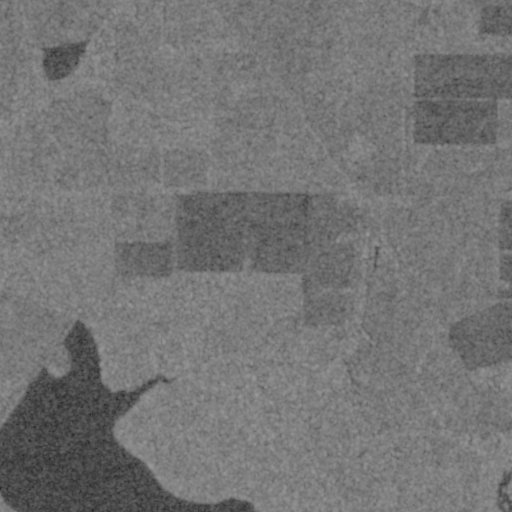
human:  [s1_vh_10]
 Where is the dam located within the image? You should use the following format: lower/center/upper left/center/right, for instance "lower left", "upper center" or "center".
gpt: The dam is located in the lower left of the image.
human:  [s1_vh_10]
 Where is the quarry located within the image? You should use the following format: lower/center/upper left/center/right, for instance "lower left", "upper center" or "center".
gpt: There is no quarry in the image.

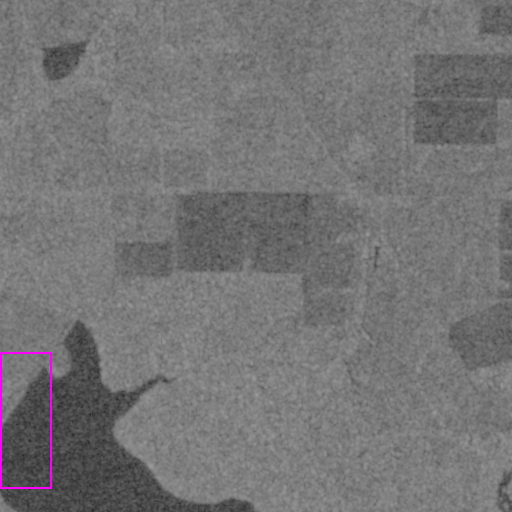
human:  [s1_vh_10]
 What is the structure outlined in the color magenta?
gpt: The structure outlined in magenta is a dam.
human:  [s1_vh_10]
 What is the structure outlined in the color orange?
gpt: There is no orange outline.